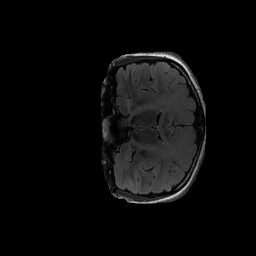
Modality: FLAIR
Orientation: coronal
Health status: ill
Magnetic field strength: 3 T